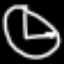
Label: clock